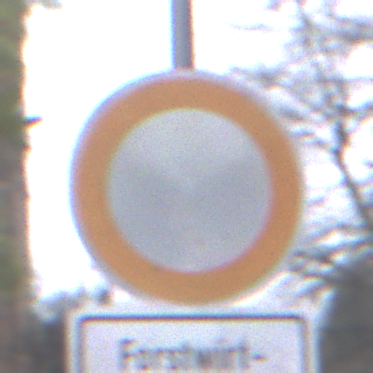
Verkehrszeichen: VerbotFahrzeugeAllerArt
Zusatzzeichen unten: BesondereFahrzeugeUndTransportgueter7
Umgebung: Outdoor, Urban
Tageszeit: Midday
Wetter: Overcast
Licht: Natural
Jahreszeit: NotSpecified
Kontrast: LowContrast